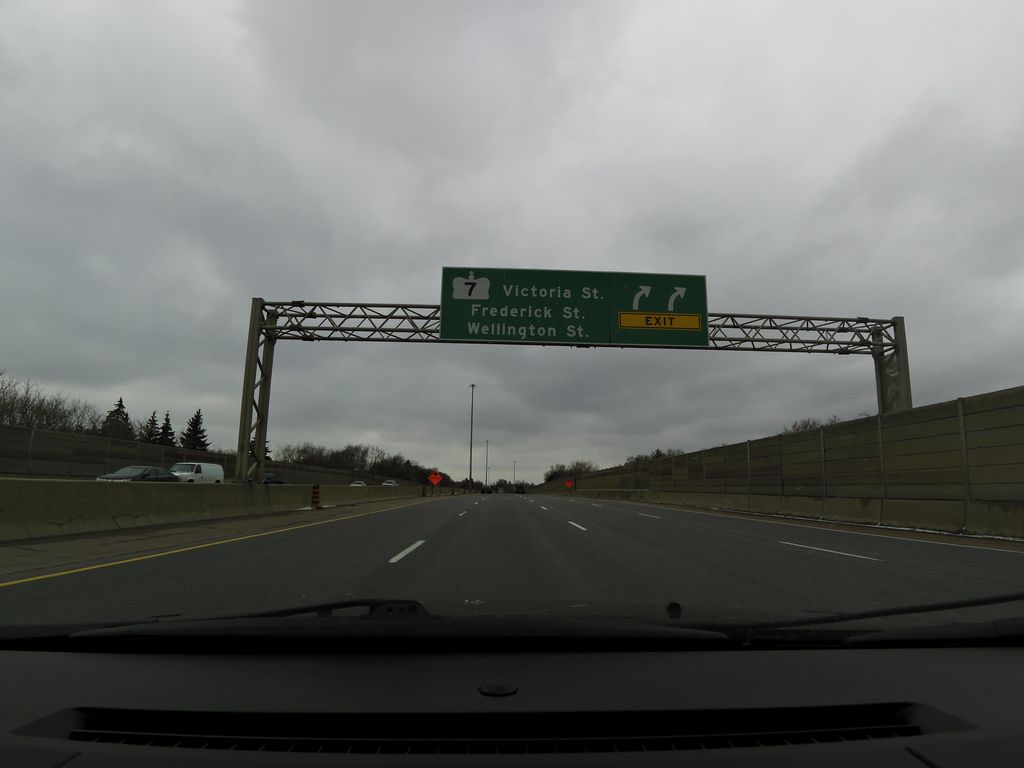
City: kitchener-waterloo